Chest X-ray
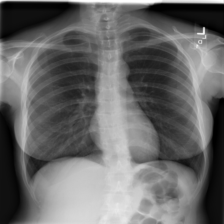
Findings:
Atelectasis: negative
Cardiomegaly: negative
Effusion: negative
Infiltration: negative
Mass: negative
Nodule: negative
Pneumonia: negative
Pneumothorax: negative
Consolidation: negative
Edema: negative
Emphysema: negative
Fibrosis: negative
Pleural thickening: negative
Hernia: negative